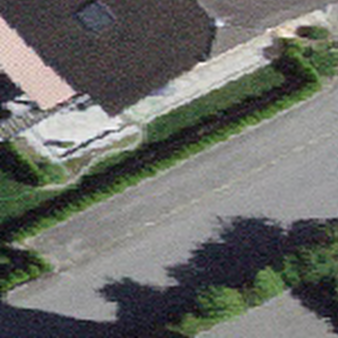
Label: other